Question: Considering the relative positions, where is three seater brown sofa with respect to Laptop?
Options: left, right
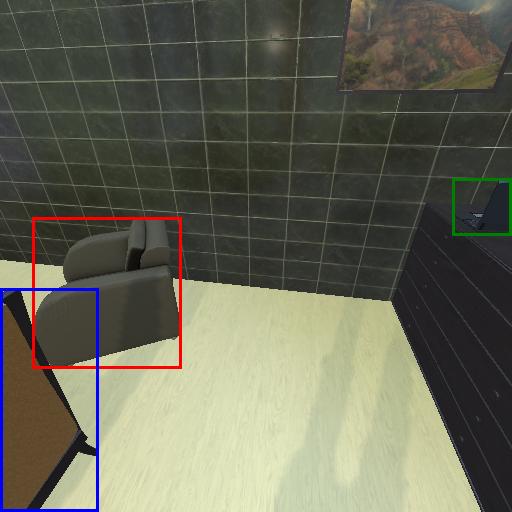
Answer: left